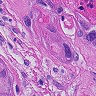
Metastatic tissue present: yes